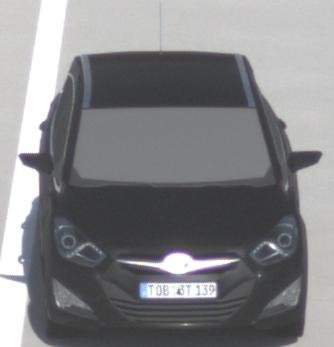
Make: Hyundai
Model: i40 Kombi 1.6 GDI
Detailed model: i40 (VF) Kombi
Model produced from: 2012/08
Model produced until: 2013/09
Doors: 5
Color: black
Road condition: dry road
Daytime: midday
Contrast: high contrast